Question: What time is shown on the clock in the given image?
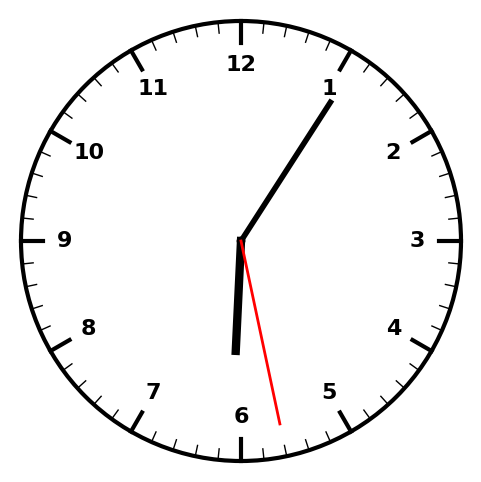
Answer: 06:05:28